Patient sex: F
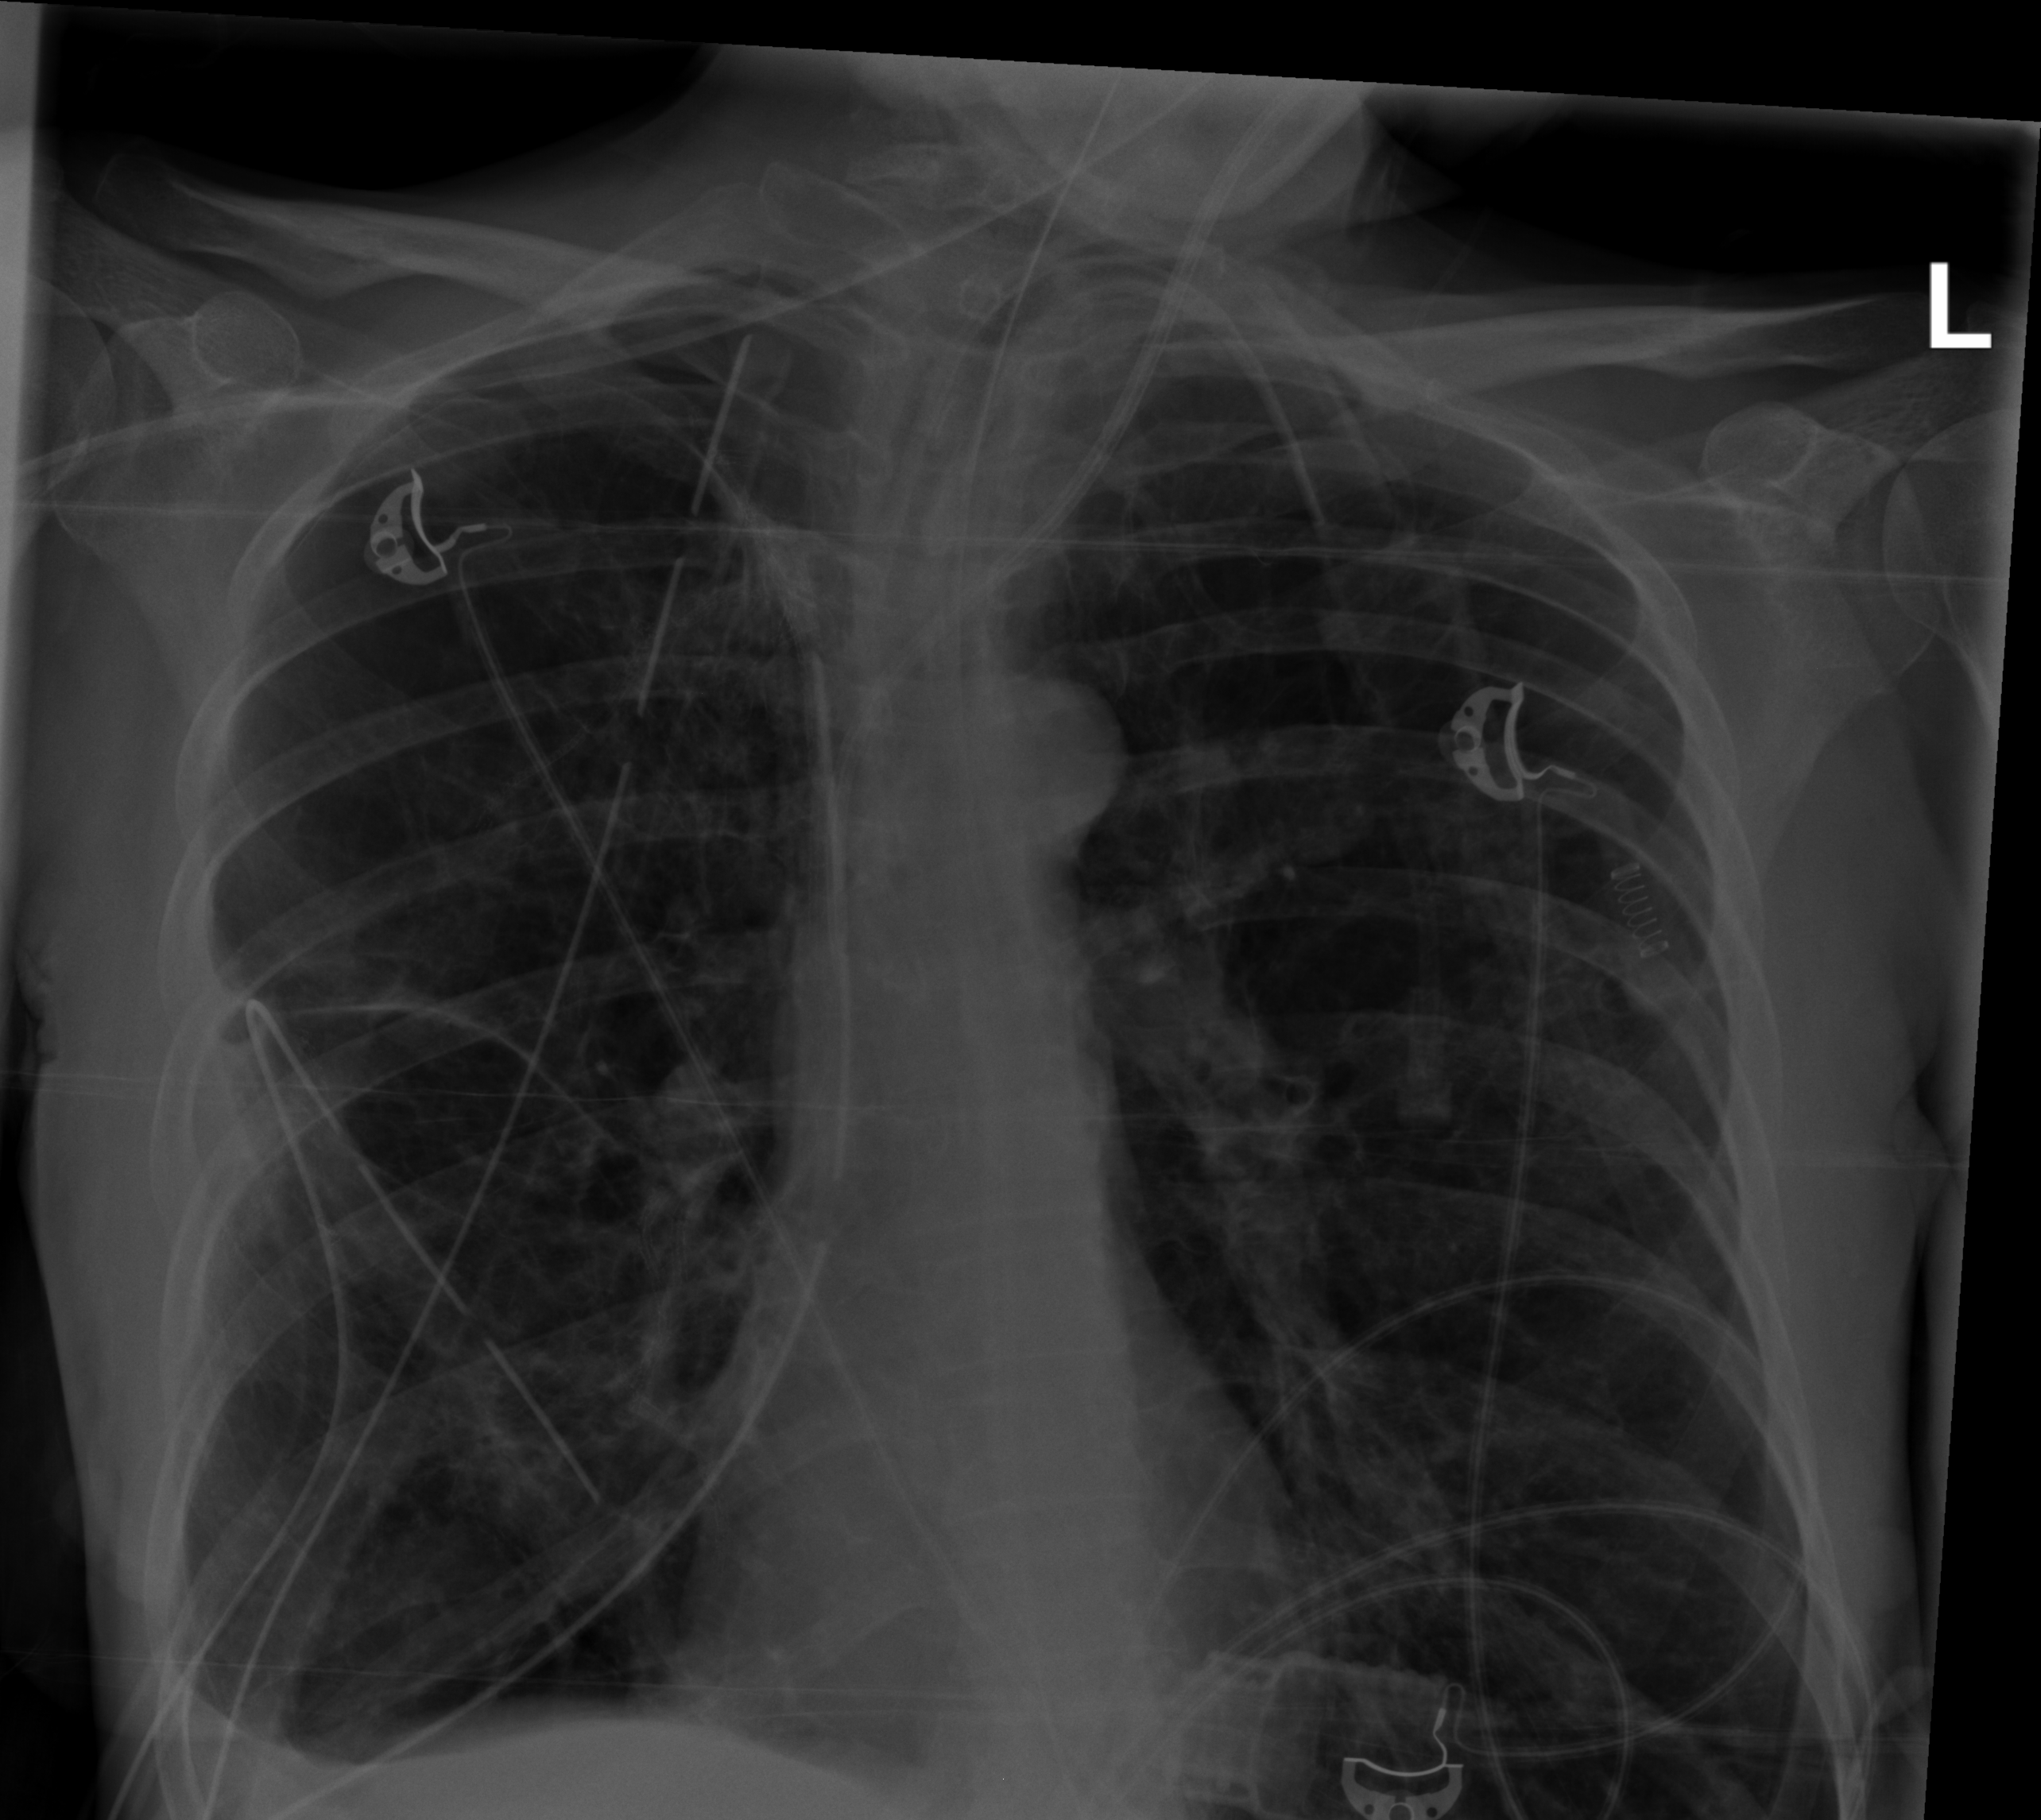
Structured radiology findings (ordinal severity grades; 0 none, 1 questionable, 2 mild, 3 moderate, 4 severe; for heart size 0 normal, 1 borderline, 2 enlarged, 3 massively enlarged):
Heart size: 0
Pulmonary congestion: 0
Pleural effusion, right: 2
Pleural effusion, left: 0
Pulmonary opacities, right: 0
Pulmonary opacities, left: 0
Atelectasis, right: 2
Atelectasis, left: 0